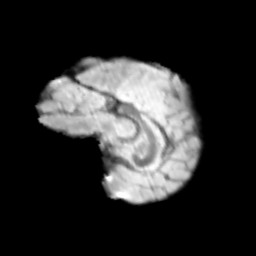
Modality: T2w
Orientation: sagittal
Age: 9
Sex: female
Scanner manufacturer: siemens
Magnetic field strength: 3 T
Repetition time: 3.8 s
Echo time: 0.07 s